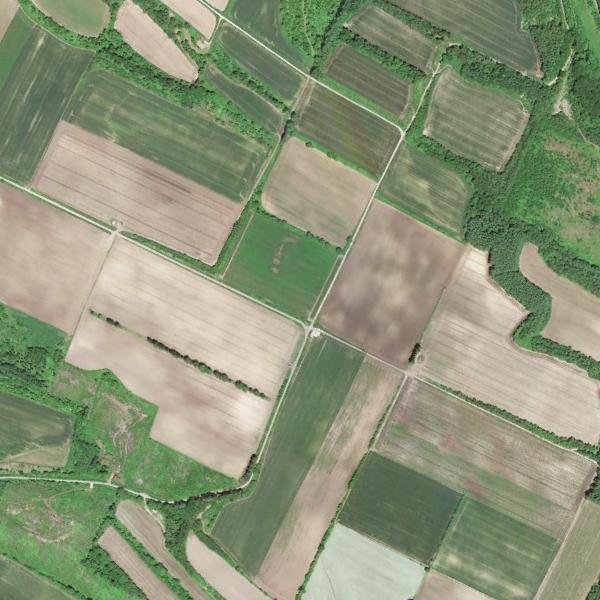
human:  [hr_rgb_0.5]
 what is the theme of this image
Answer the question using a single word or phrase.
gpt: farmland